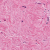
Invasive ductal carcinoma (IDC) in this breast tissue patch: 0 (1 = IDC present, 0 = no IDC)